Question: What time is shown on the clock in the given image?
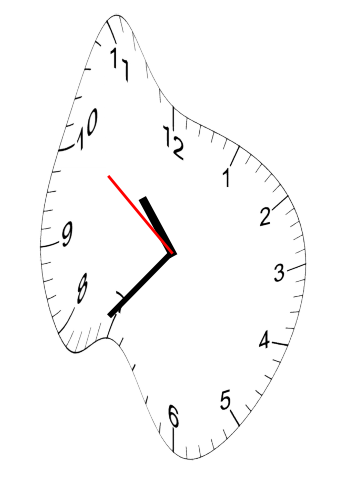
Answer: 10:36:51